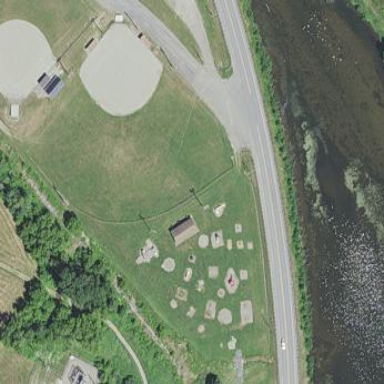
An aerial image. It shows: Playground area for leisure land.